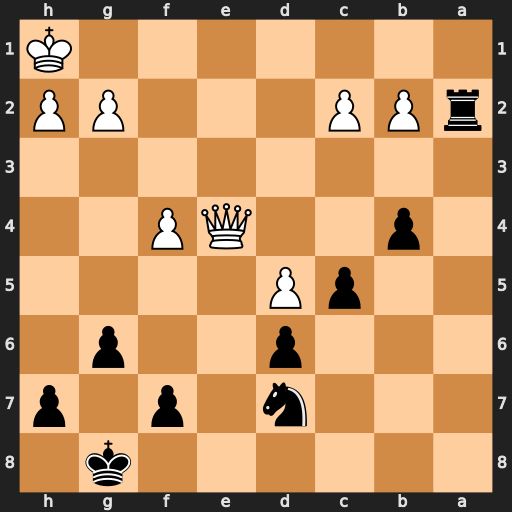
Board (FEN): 6k1/3n1p1p/3p2p1/2pP4/1p2QP2/8/rPP3PP/7K
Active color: b
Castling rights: -
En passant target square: -
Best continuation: Ra1+ Qe1 Rxe1#